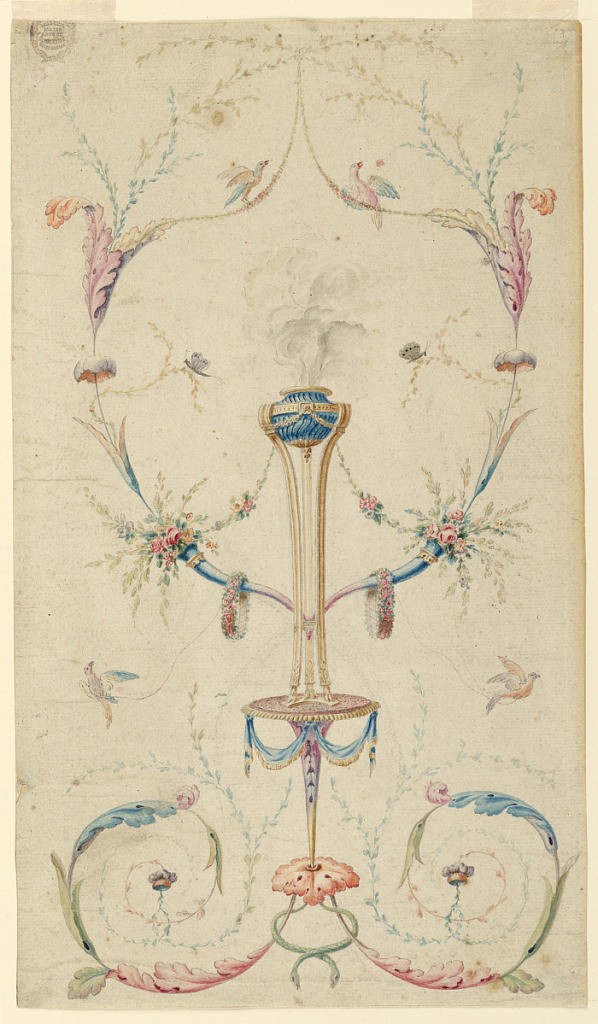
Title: Project for the Decoration of an Oblong Panel
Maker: Etienne de Lavallée-Poussin, French, 1735–1802
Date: ca. 1780
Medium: Brush and watercolor over graphite on white laid paper
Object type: Drawing
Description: Two rinceaux are connected by two snakes and a leaf.  The latter forms, together with a calix, the support of a round table top, upon which a bowl stands on three tall legs.  Smoke emerges from the bowl. Two cornucopias are placed in the ring connecting the legs. Stems in heart form spring from them. Above, two birds sit upon festoons.